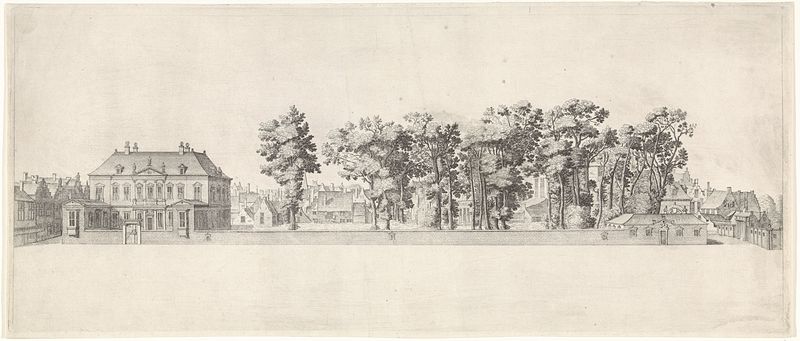
Titel: Gezicht op het huis van Huygens aan het Plein te Den Haag
Künstler: Theodor Matham
Standort: Amsterdam
Institution: Rijksmuseum
Schlagwörter: weiß, bäume, landschaft, schwarz, zeichnung, dach, haus, park, schloss, architektur, zweige, dorf, mauer, schornsteine, tor, stich, risalit, anwesen, kupferstich